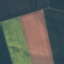
Land use / land cover: AnnualCrop